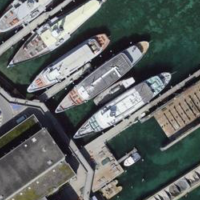
EUNIS habitat code: 14
Species observed at this site:
Chroicocephalus ridibundus
Milvus milvus
Corvus corone
Anser anser
Cygnus olor
Anas platyrhynchos